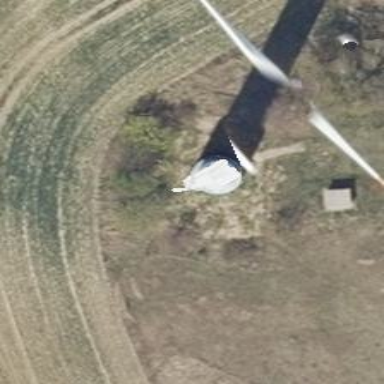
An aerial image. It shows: Wind generator in the form of horizontal axis wind turbine.